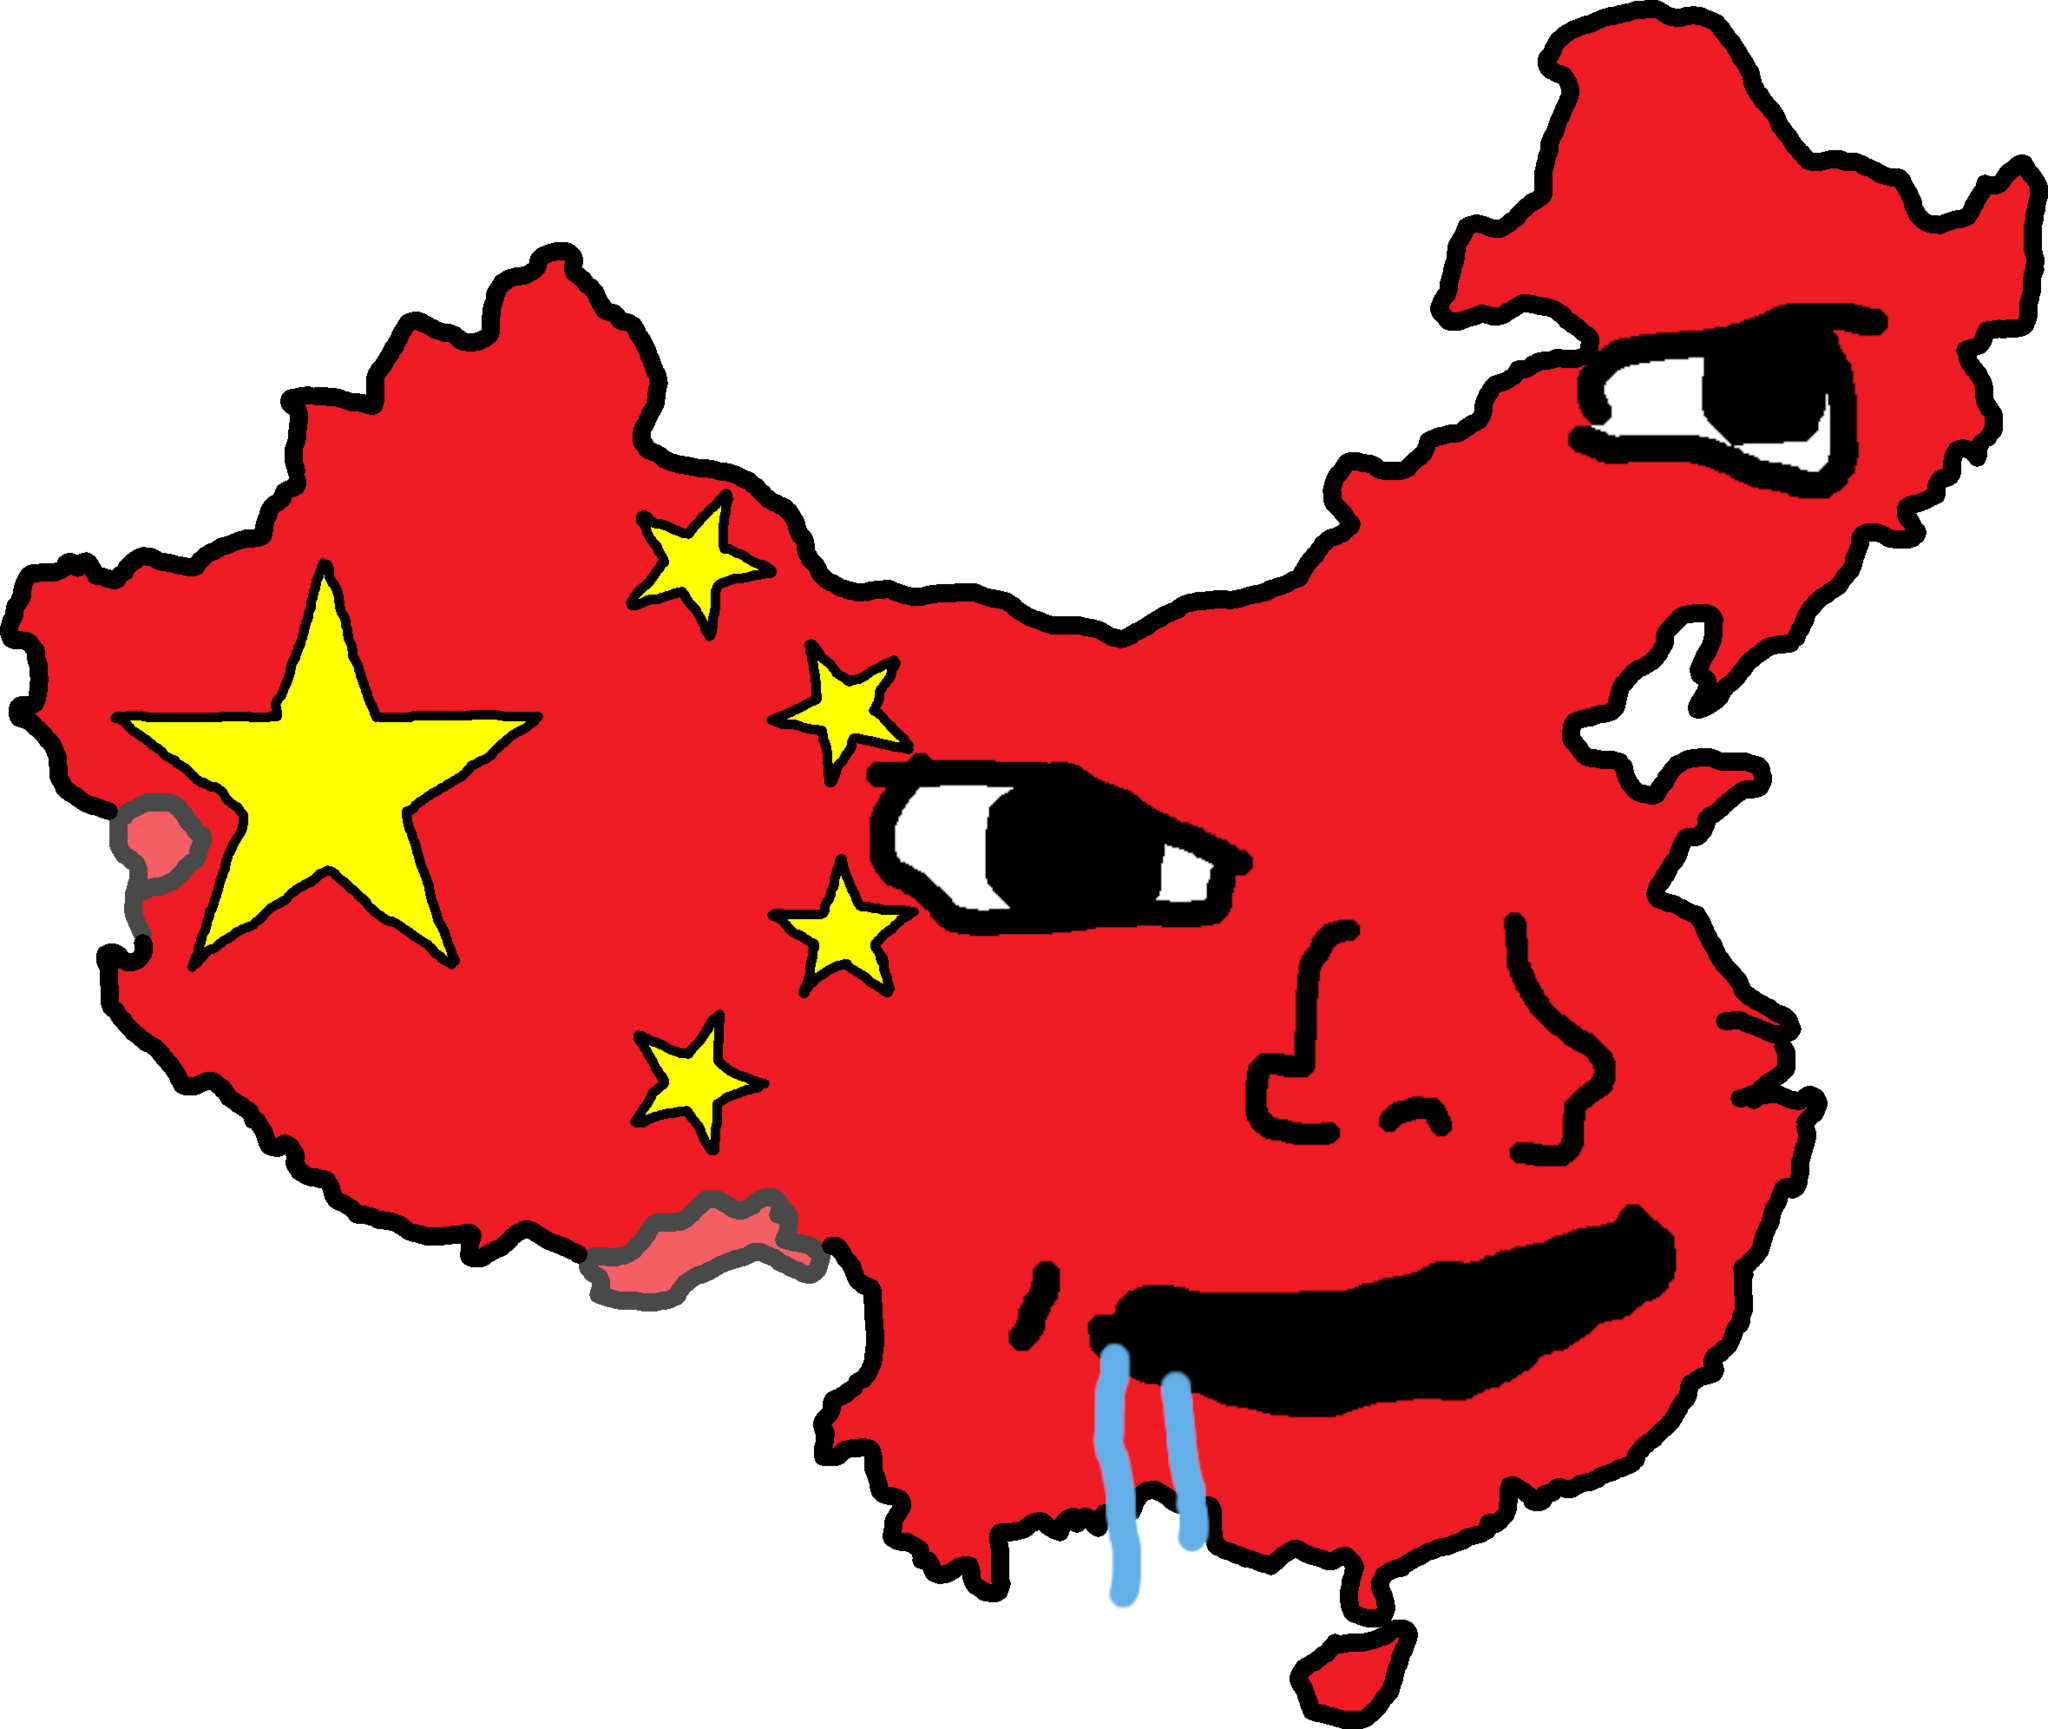
Label: 5_Brainlet